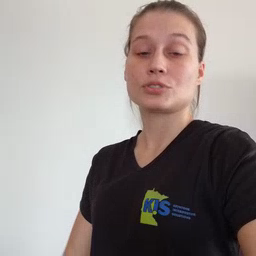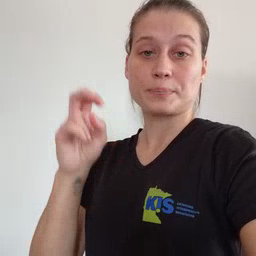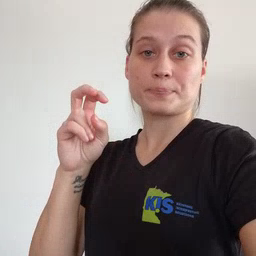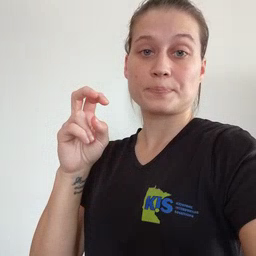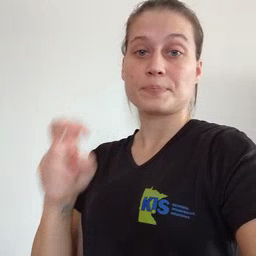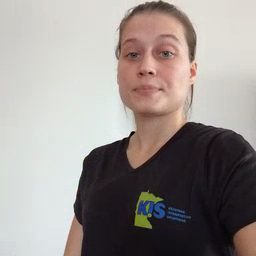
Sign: jump